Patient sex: M
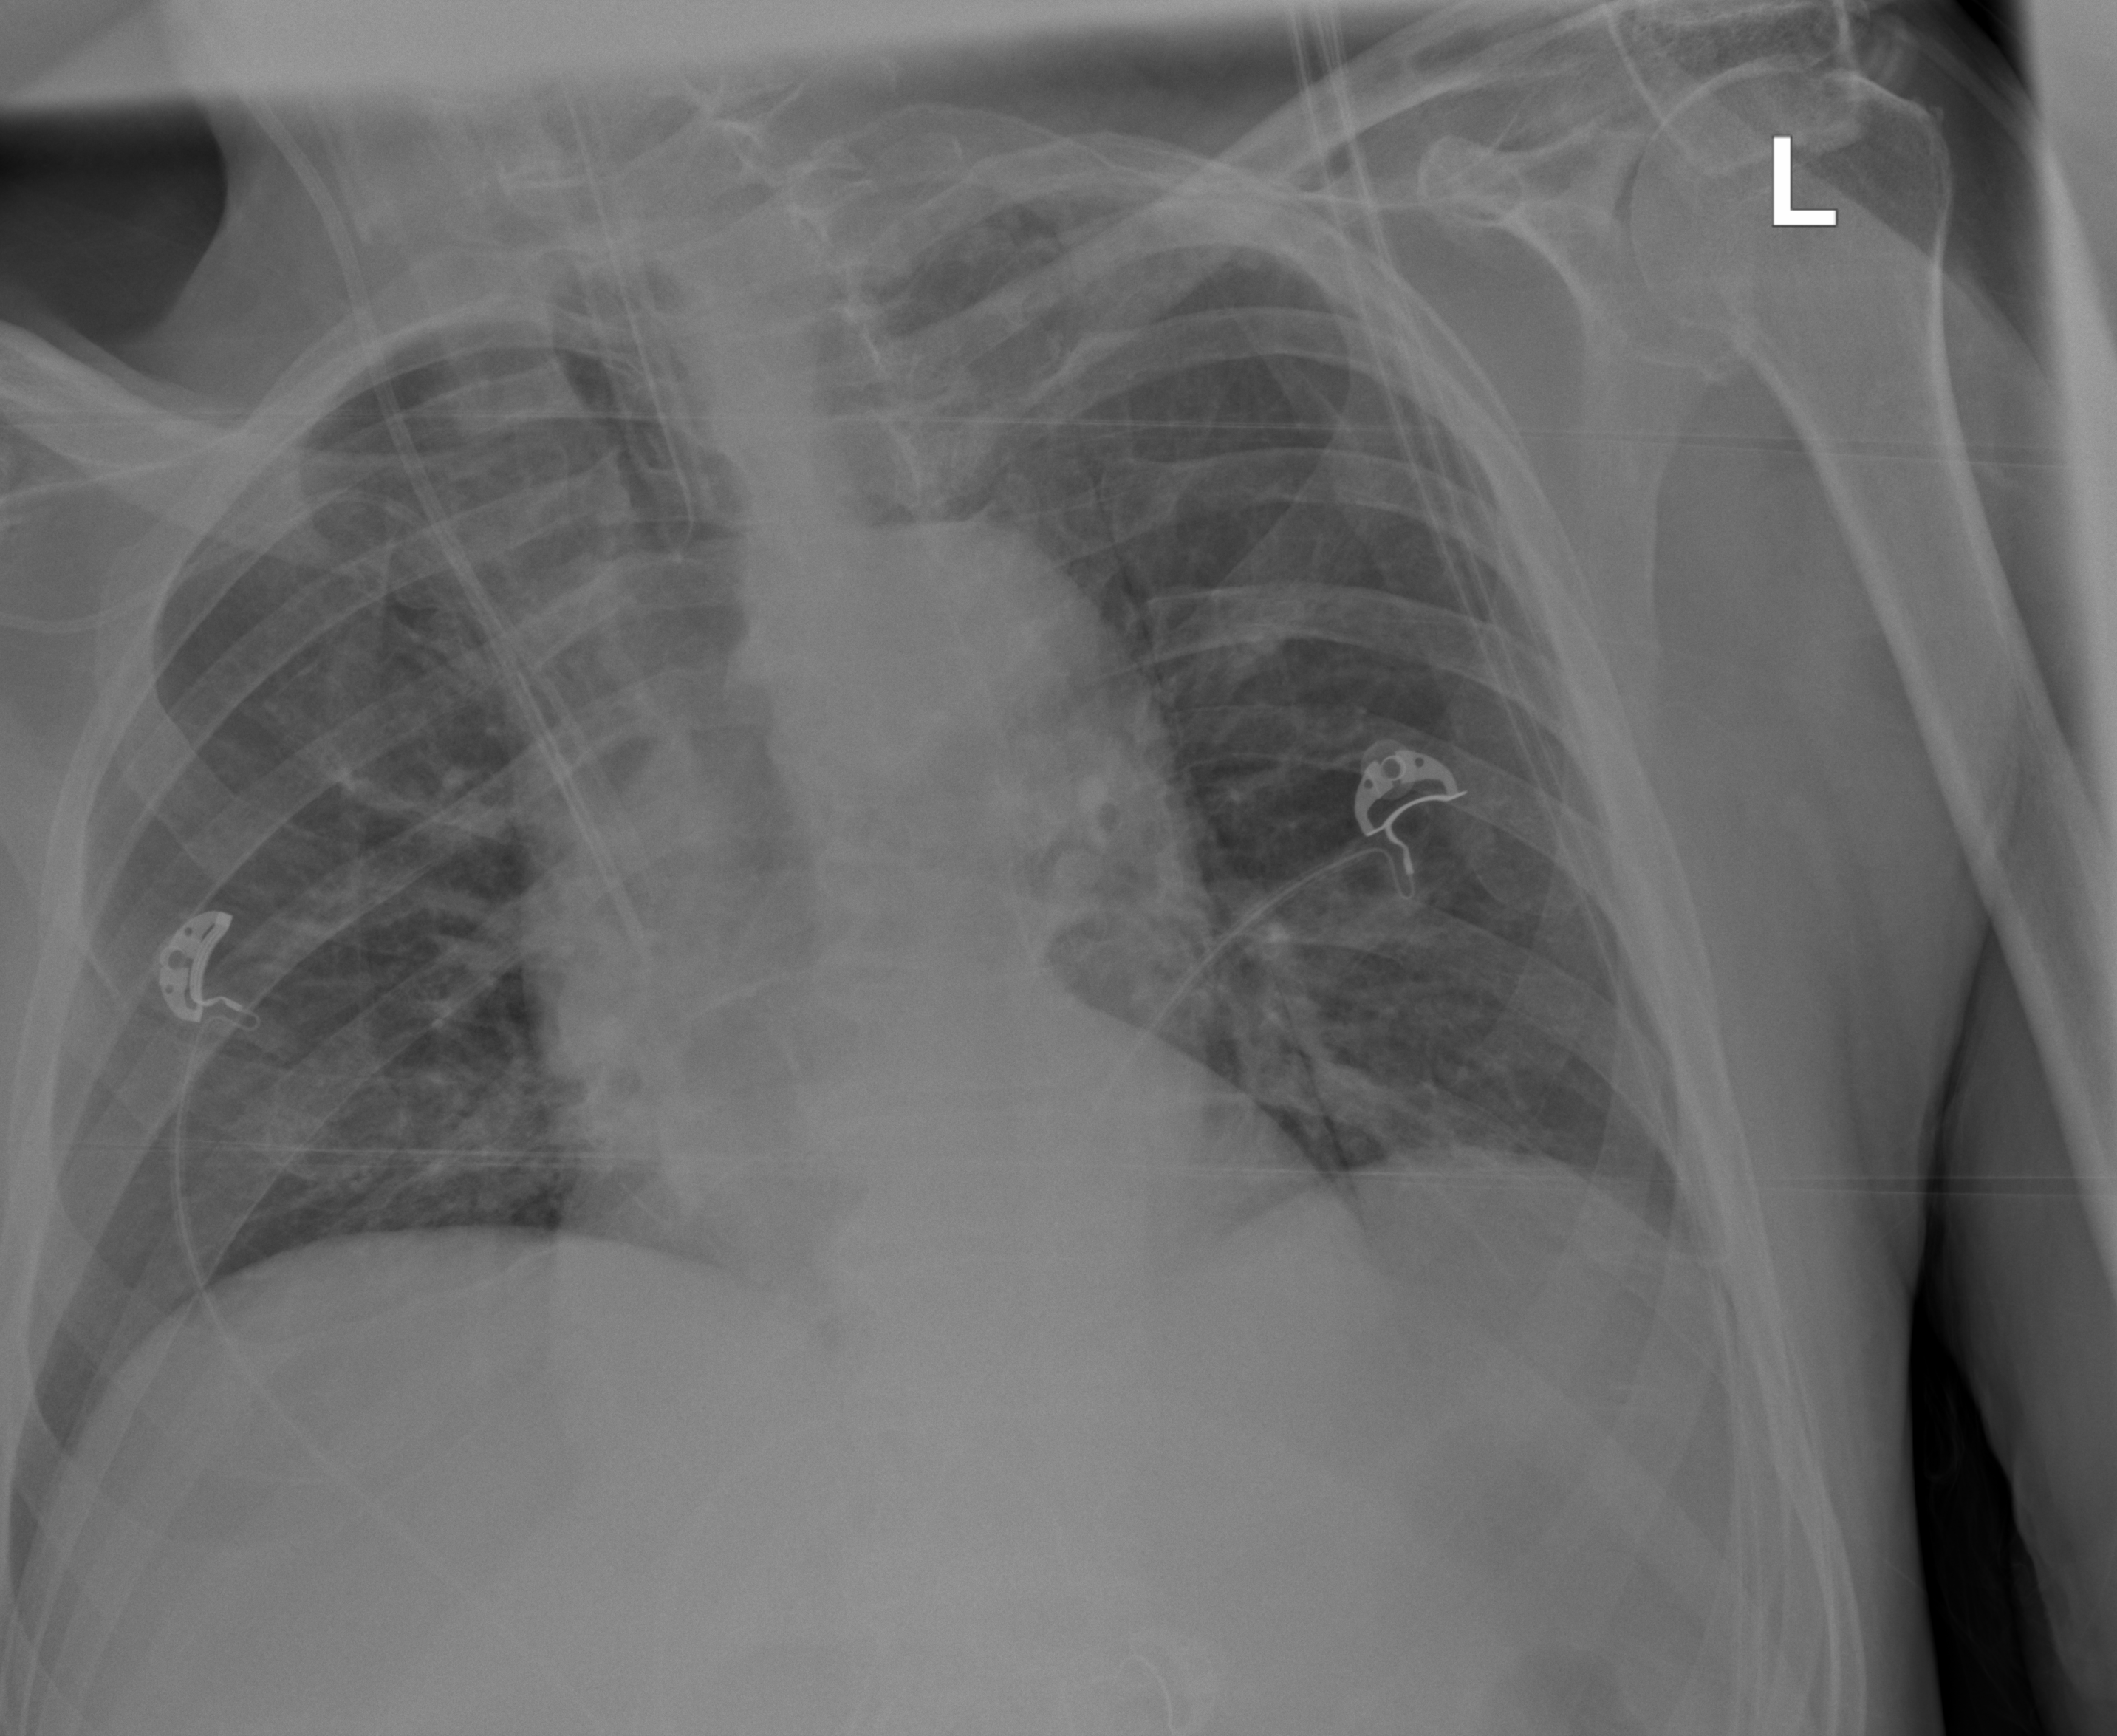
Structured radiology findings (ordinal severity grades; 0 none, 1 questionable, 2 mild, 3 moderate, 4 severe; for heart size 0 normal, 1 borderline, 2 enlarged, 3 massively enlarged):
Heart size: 0
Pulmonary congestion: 0
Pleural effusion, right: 0
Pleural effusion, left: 0
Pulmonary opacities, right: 1
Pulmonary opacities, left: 1
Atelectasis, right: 0
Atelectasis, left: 0